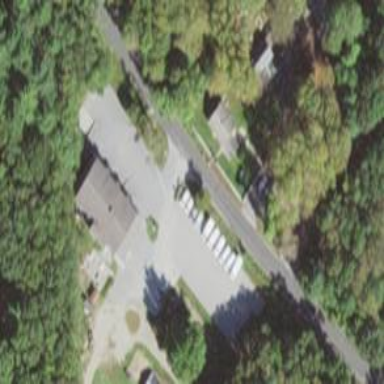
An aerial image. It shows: Driveway leading to service road.